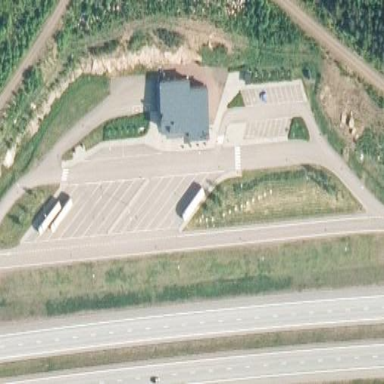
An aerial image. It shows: Rest area on the road.